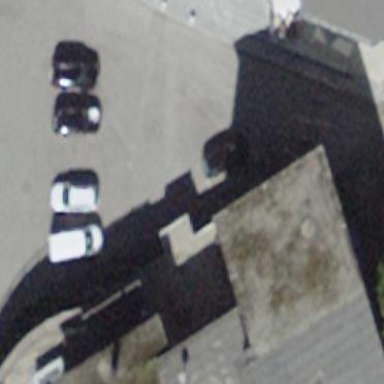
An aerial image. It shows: Building with flat roof painted in dimgray color.